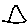
Label: triangle